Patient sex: F
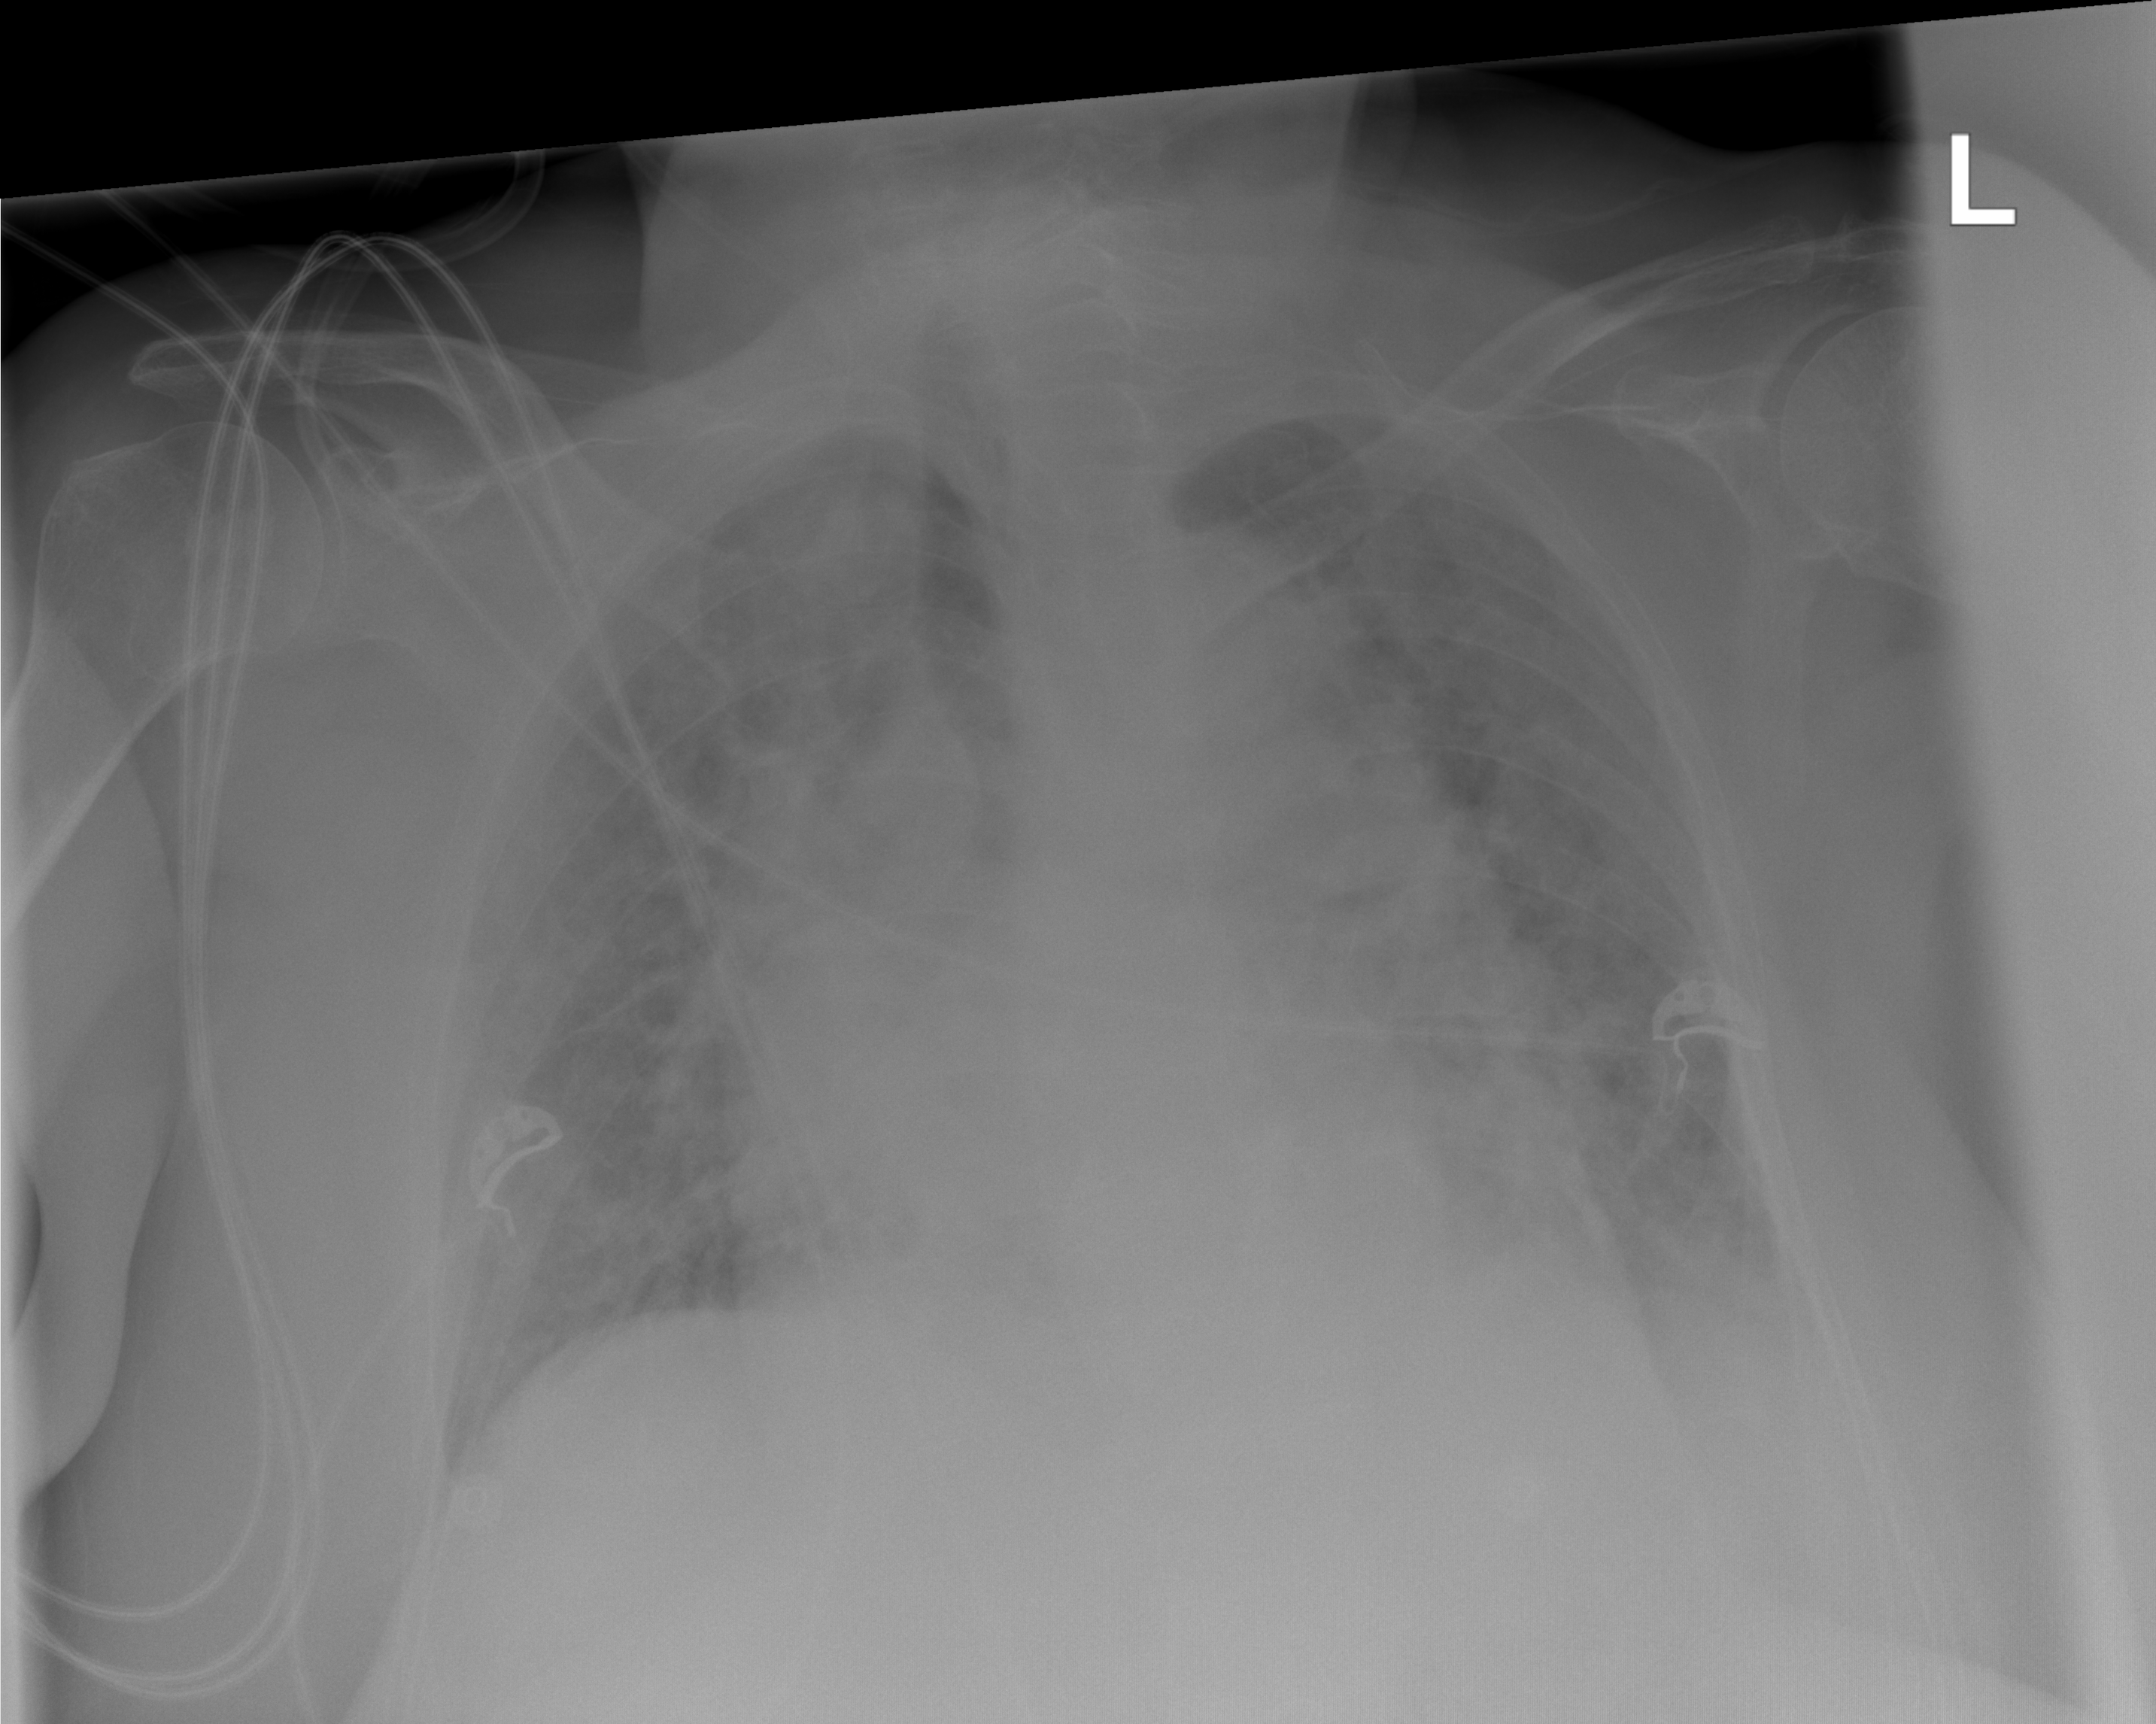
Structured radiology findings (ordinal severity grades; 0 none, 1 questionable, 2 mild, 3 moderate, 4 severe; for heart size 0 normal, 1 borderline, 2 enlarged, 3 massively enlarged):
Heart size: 2
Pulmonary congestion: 3
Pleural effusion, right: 3
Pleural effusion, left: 3
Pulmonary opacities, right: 2
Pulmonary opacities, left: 2
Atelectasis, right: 3
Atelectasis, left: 3